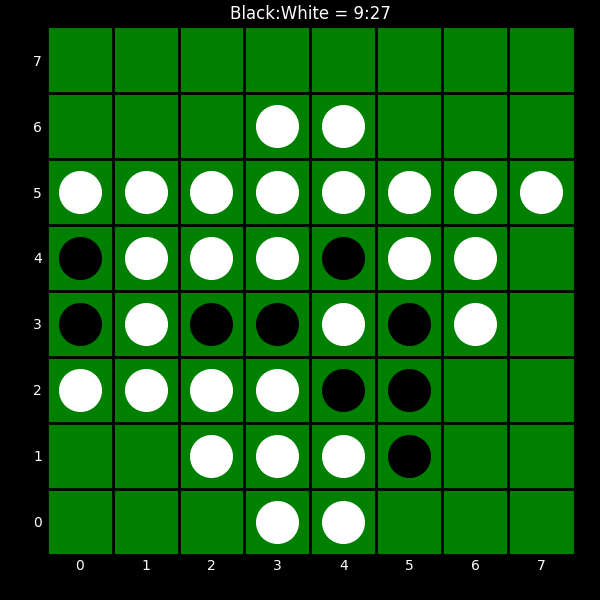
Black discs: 9
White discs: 27